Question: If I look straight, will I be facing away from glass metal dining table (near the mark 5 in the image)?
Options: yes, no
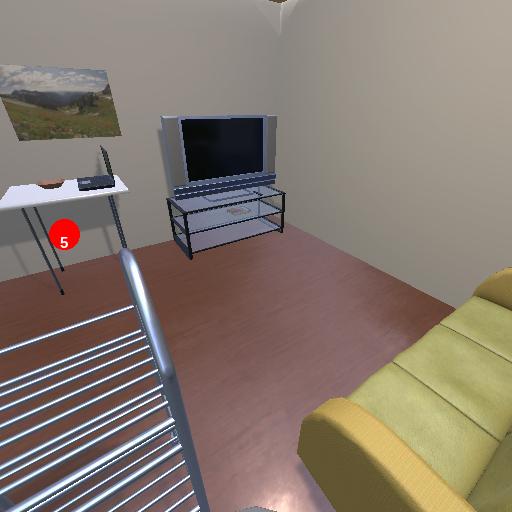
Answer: yes